Chest X-ray:
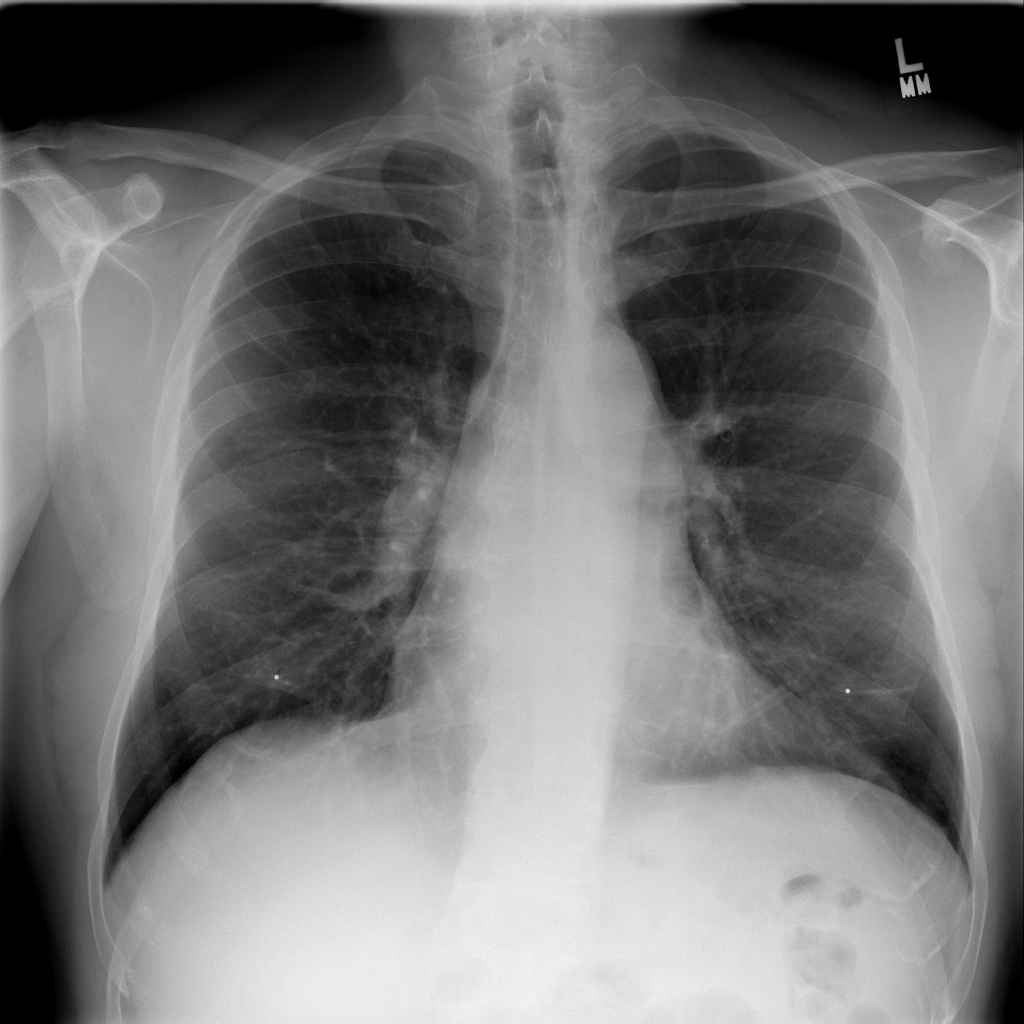
Findings: Fibrosis
No abnormal finding: no